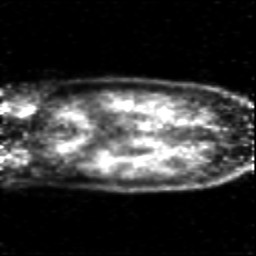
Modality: PET
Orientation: coronal
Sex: female
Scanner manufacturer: siemens